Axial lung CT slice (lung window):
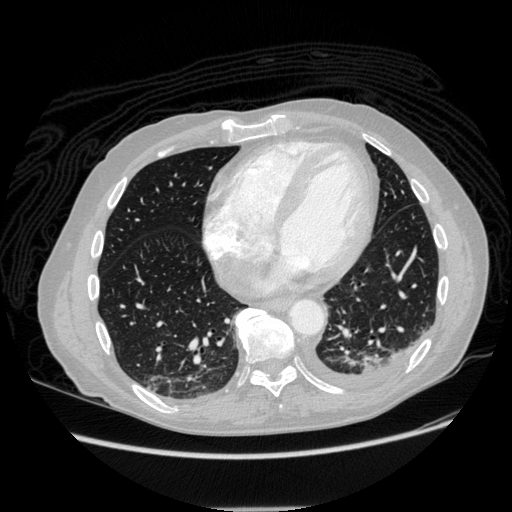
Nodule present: no